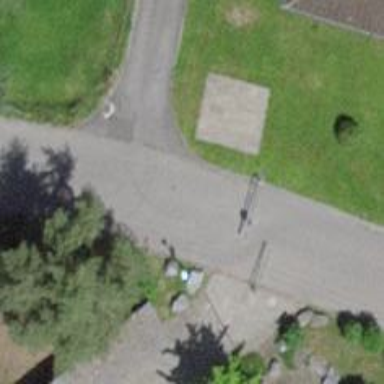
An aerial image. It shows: Cycle barrier.